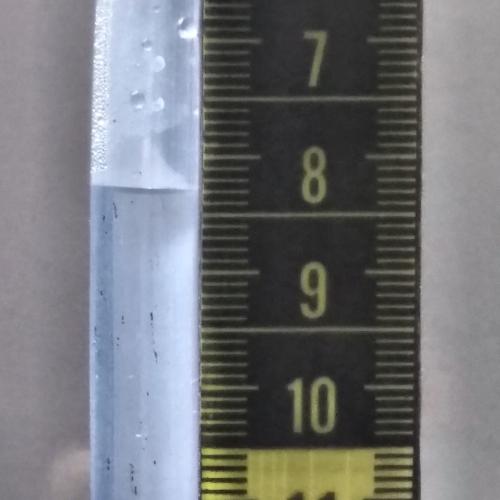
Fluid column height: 8.3 cm